Field crop: tomato
Growth stage: 1
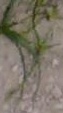
Species: cyperus